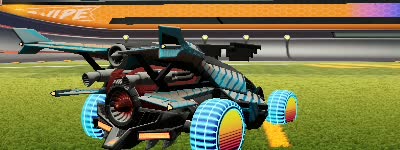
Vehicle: aftershock